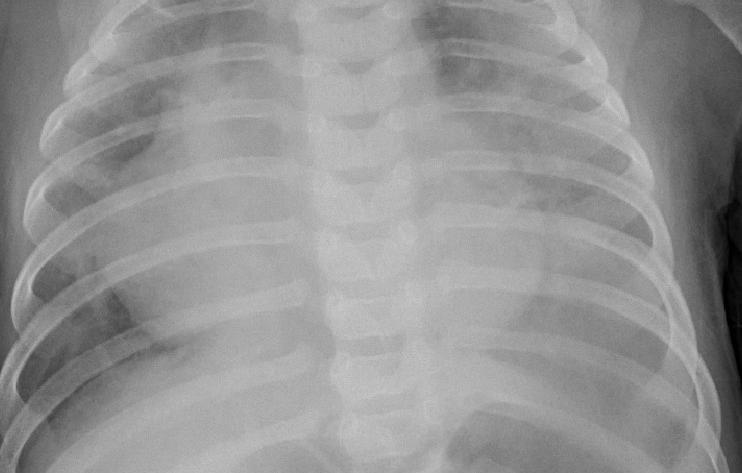
Diagnosis: PNEUMONIA